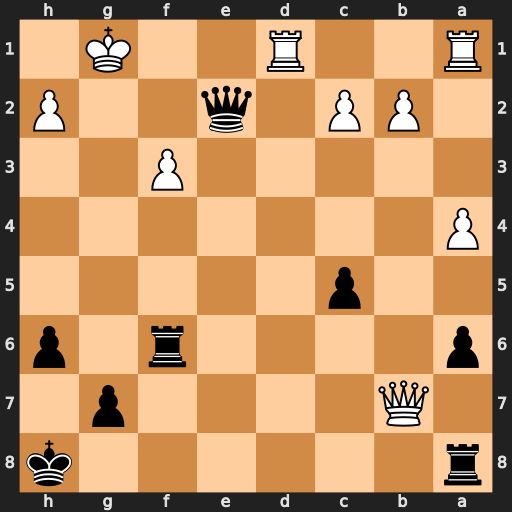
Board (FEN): r6k/1Q4p1/p4r1p/2p5/P7/5P2/1PP1q2P/R2R2K1
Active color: b
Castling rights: -
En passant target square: -
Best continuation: Rg6+ Kh1 Qg2#